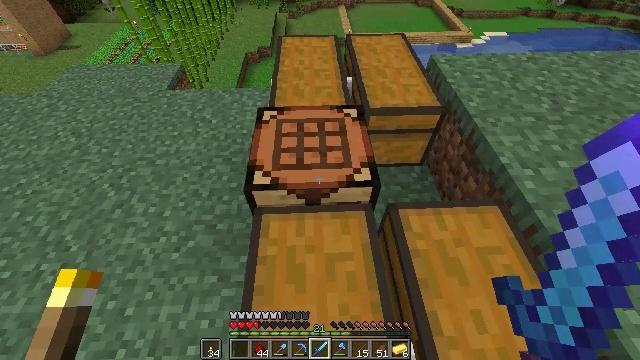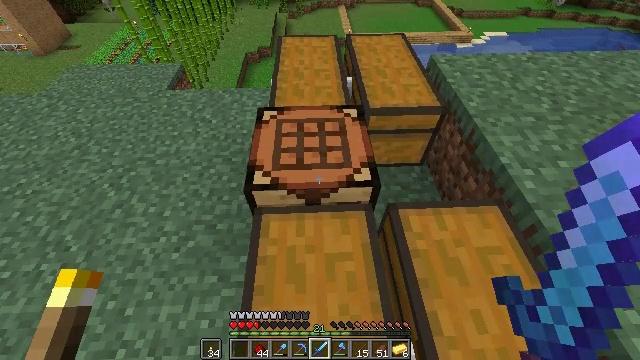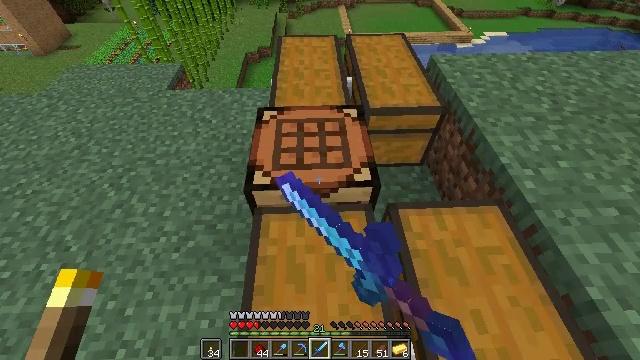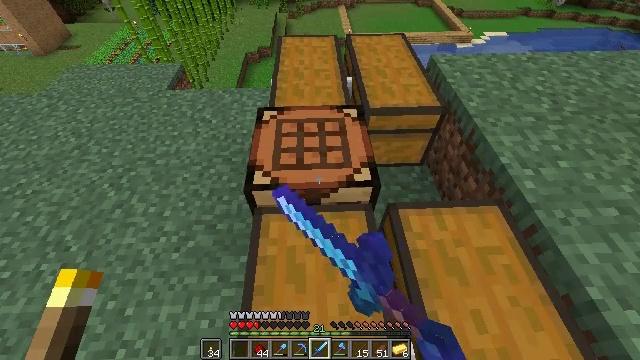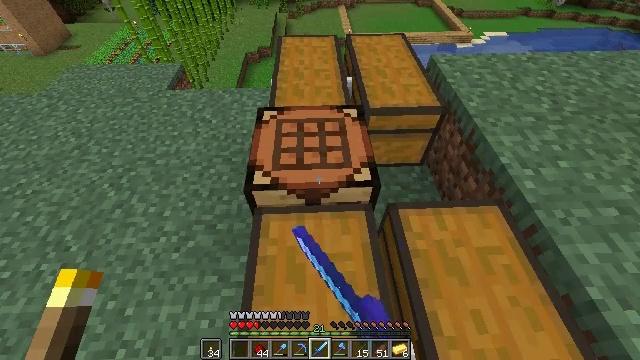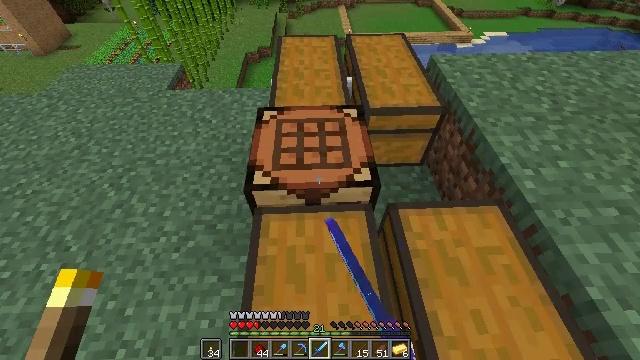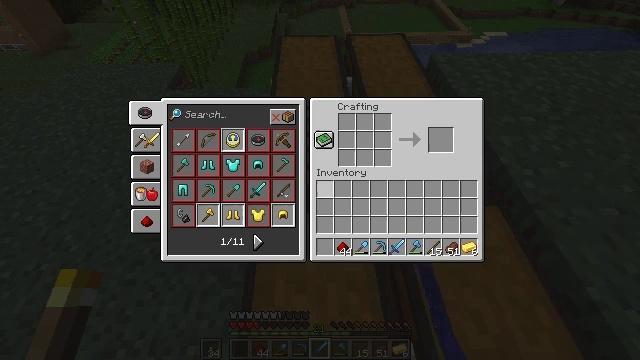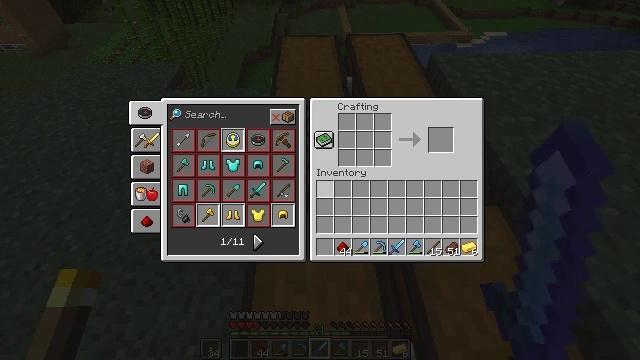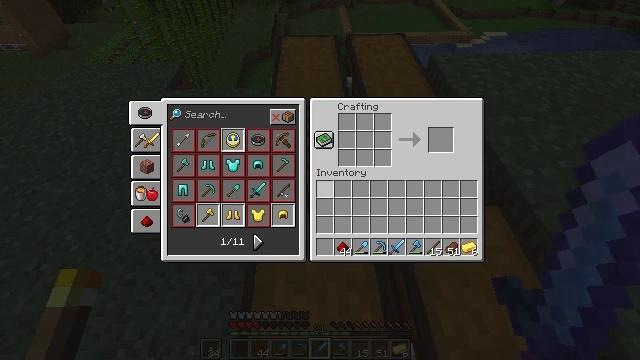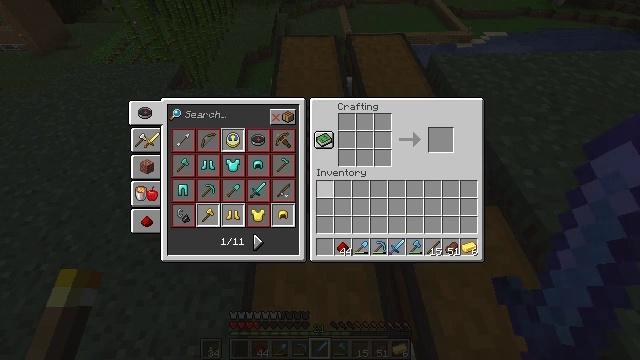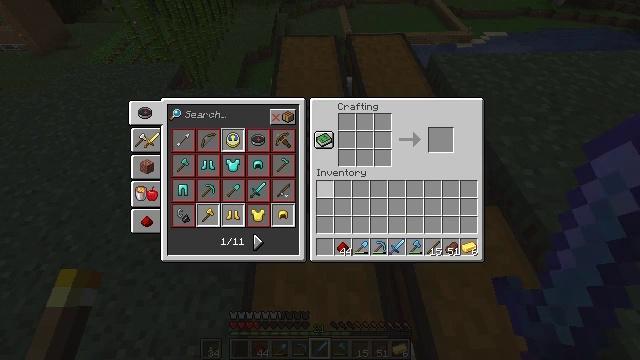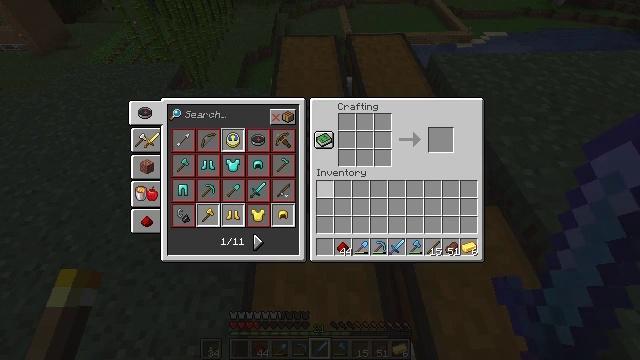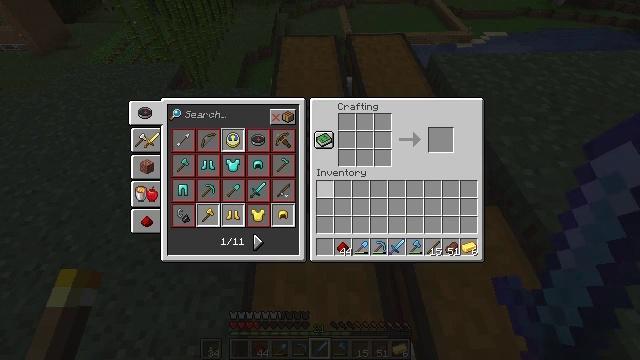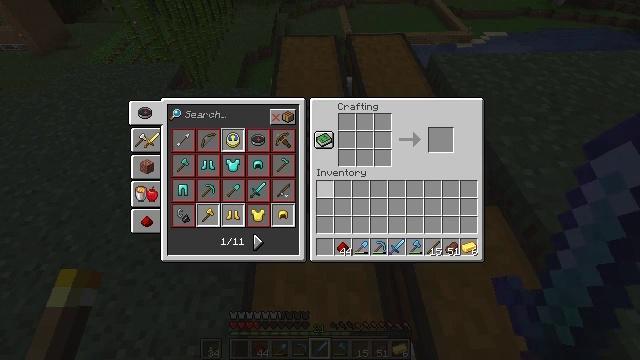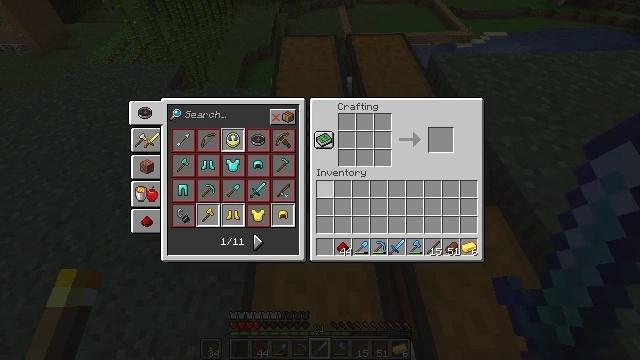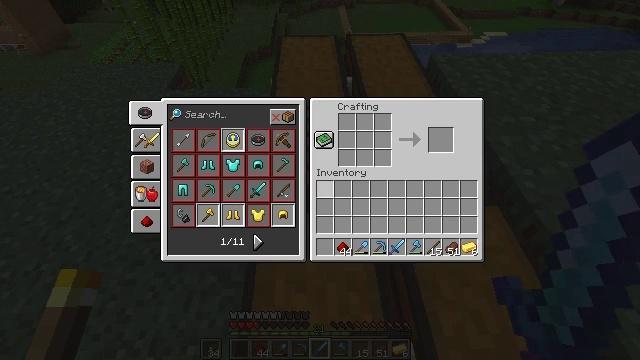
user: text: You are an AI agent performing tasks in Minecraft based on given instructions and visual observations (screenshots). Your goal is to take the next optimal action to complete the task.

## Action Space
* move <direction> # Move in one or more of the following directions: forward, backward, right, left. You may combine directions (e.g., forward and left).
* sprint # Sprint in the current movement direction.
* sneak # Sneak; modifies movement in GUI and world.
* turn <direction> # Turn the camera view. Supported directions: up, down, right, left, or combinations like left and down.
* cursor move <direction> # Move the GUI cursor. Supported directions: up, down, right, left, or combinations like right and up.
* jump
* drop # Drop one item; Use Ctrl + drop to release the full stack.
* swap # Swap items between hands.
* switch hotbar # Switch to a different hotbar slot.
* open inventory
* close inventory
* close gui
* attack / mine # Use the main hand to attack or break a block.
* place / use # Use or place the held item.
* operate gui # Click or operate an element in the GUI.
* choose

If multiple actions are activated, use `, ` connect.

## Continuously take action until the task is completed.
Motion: motion action
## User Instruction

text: Interact with the crafting table to craft a powered rail.
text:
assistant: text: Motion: use / place
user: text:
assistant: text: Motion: use / place
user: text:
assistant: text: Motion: use / place
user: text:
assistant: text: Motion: no_op
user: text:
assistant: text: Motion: no_op
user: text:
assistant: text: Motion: open gui
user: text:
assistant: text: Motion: no_op
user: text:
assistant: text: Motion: no_op
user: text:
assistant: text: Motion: no_op
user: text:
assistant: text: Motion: no_op
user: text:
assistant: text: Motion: no_op
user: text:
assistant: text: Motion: no_op
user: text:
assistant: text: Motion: no_op
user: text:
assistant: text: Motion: no_op
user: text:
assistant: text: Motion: no_op
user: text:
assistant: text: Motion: no_op
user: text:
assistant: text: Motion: no_op
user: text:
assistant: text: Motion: no_op
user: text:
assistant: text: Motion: no_op
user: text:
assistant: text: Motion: no_op
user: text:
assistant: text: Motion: no_op
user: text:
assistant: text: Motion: no_op
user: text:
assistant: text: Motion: no_op
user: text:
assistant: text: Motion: no_op
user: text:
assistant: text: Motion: no_op
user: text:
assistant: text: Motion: no_op
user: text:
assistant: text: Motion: no_op
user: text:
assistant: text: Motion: no_op
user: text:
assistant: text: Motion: no_op
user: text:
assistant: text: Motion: no_op